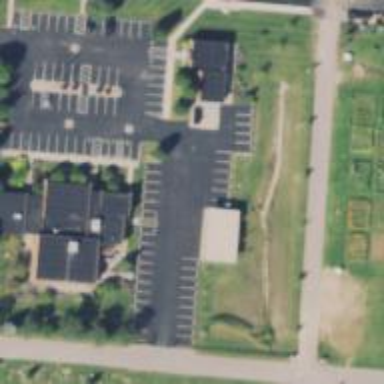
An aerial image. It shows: Parking area.